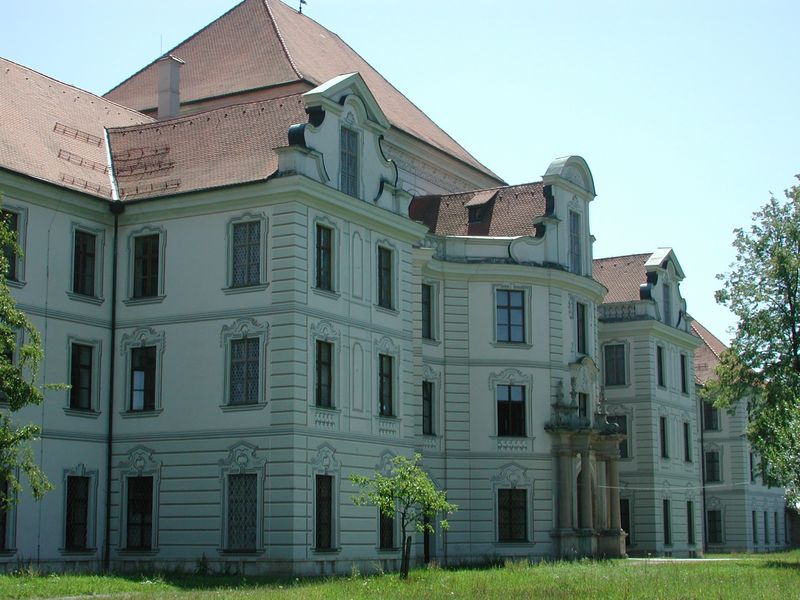
Titel: Ottobeuren, Klosterkirche
Künstler: Christoph Vogt
Standort: Ottobeuren, Klosterkirche (EU - D - Bayern)
Schlagwörter: baum, blau, himmel, weiß, bäume, gelb, grün, fenster, säule, säulen, tür, dach, gebäude, gras, haus, rasen, rot, schloss, wiese, ornament, wand, architektur, barock, sockel, steine, gitter, renaissance, kamin, rund, schornstein, vorbau, garten, balkon, herrschaft, rahmung, ansicht, fassade, giebel, mauer, farbe, ornamente, seitenansicht, foto, fotografie, eingang, portal, putz, anwesen, herrenhaus, abzug, fotographie, hasu, geschoss, bauwerk, mittelrisalit, lisene, 1900, 1800, bäu e, schaugiebel, schliß, gemalte ornamente